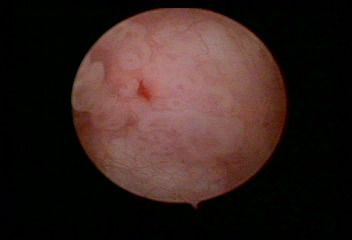
Modality: WLC
Class: Malignant
Subclass: LowGradePapillary
Lesion: L1
Stage: Ta
Morphology: Papillary
Bladder cancer association: Yes
Annotated structures: Tumor, Tumor